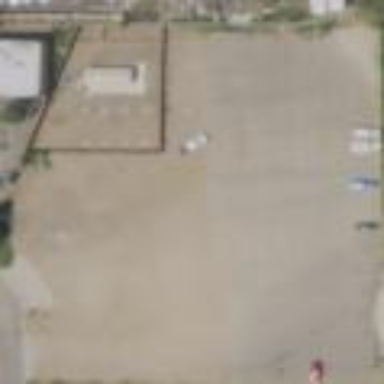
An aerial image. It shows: Parking area with dirt surface.